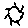
Label: sun